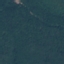
Label: Forest